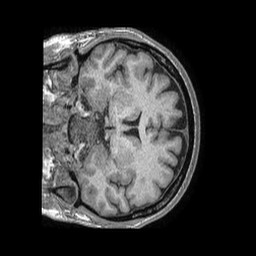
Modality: T1w
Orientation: coronal
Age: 47
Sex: female
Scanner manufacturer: philips
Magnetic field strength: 1.5 T
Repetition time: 0.007587 s
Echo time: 0.003483 s